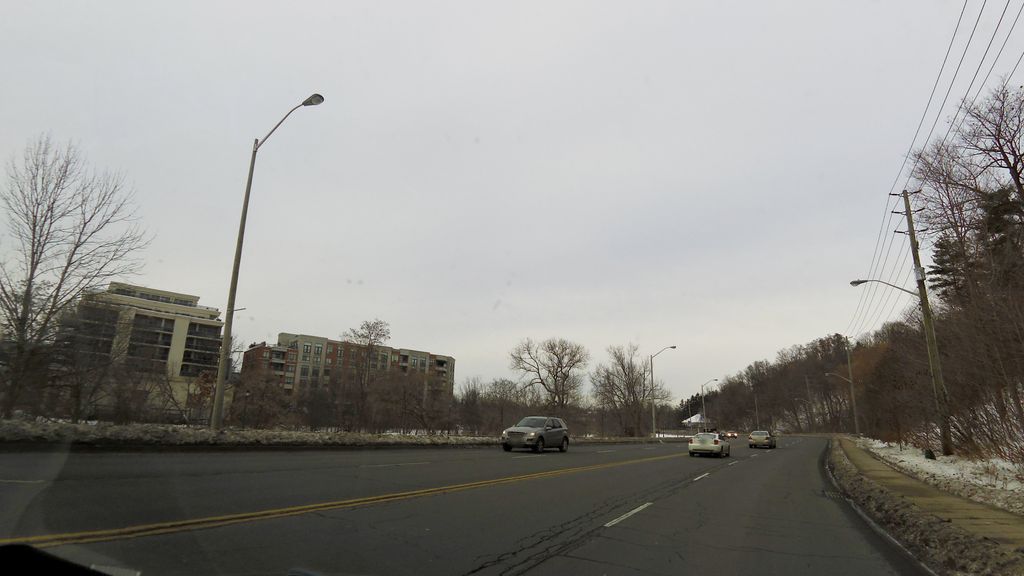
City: toronto